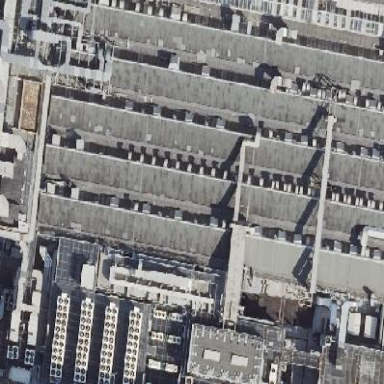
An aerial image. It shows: Industrial building.